Aerial crown-view tile of a tropical tree (Barro Colorado Island, Panama), acquired 20250317:
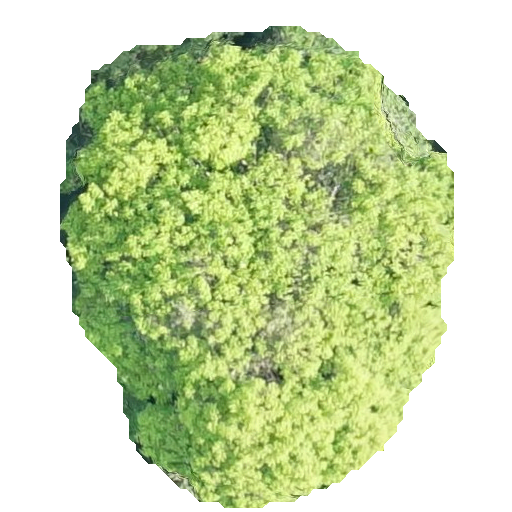
Species: Astronium graveolens
GBIF accepted scientific name: Astronium graveolens
Crown area: 217.121 m²